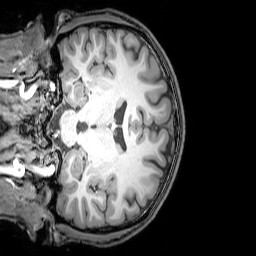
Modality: T1w
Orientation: coronal
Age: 20
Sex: male
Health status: healthy
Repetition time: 0.081 s
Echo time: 0.037 s